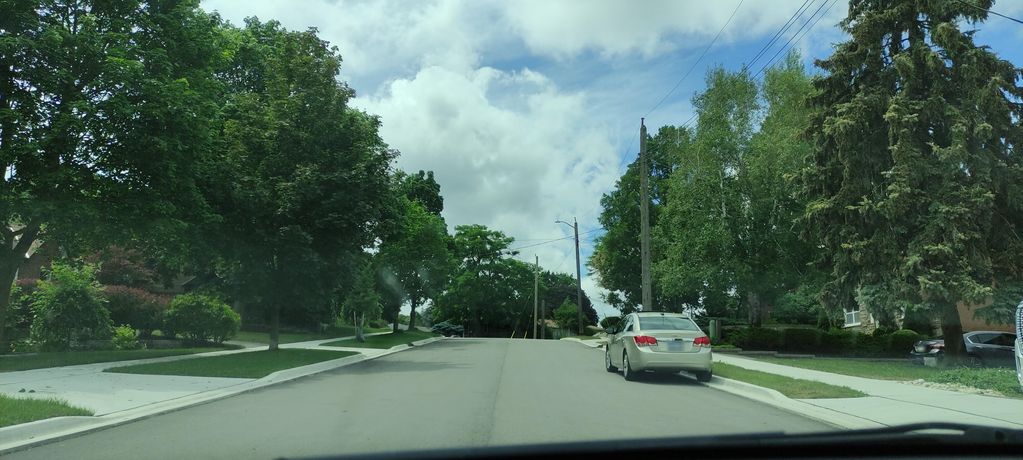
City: kitchener-waterloo